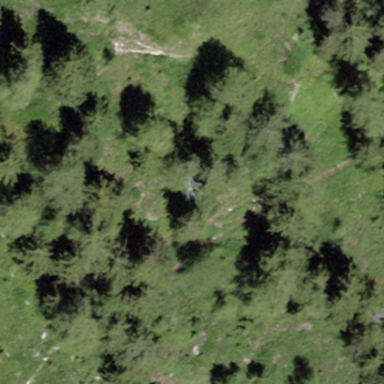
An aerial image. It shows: Forest dominated by needle-leaved trees.